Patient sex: M
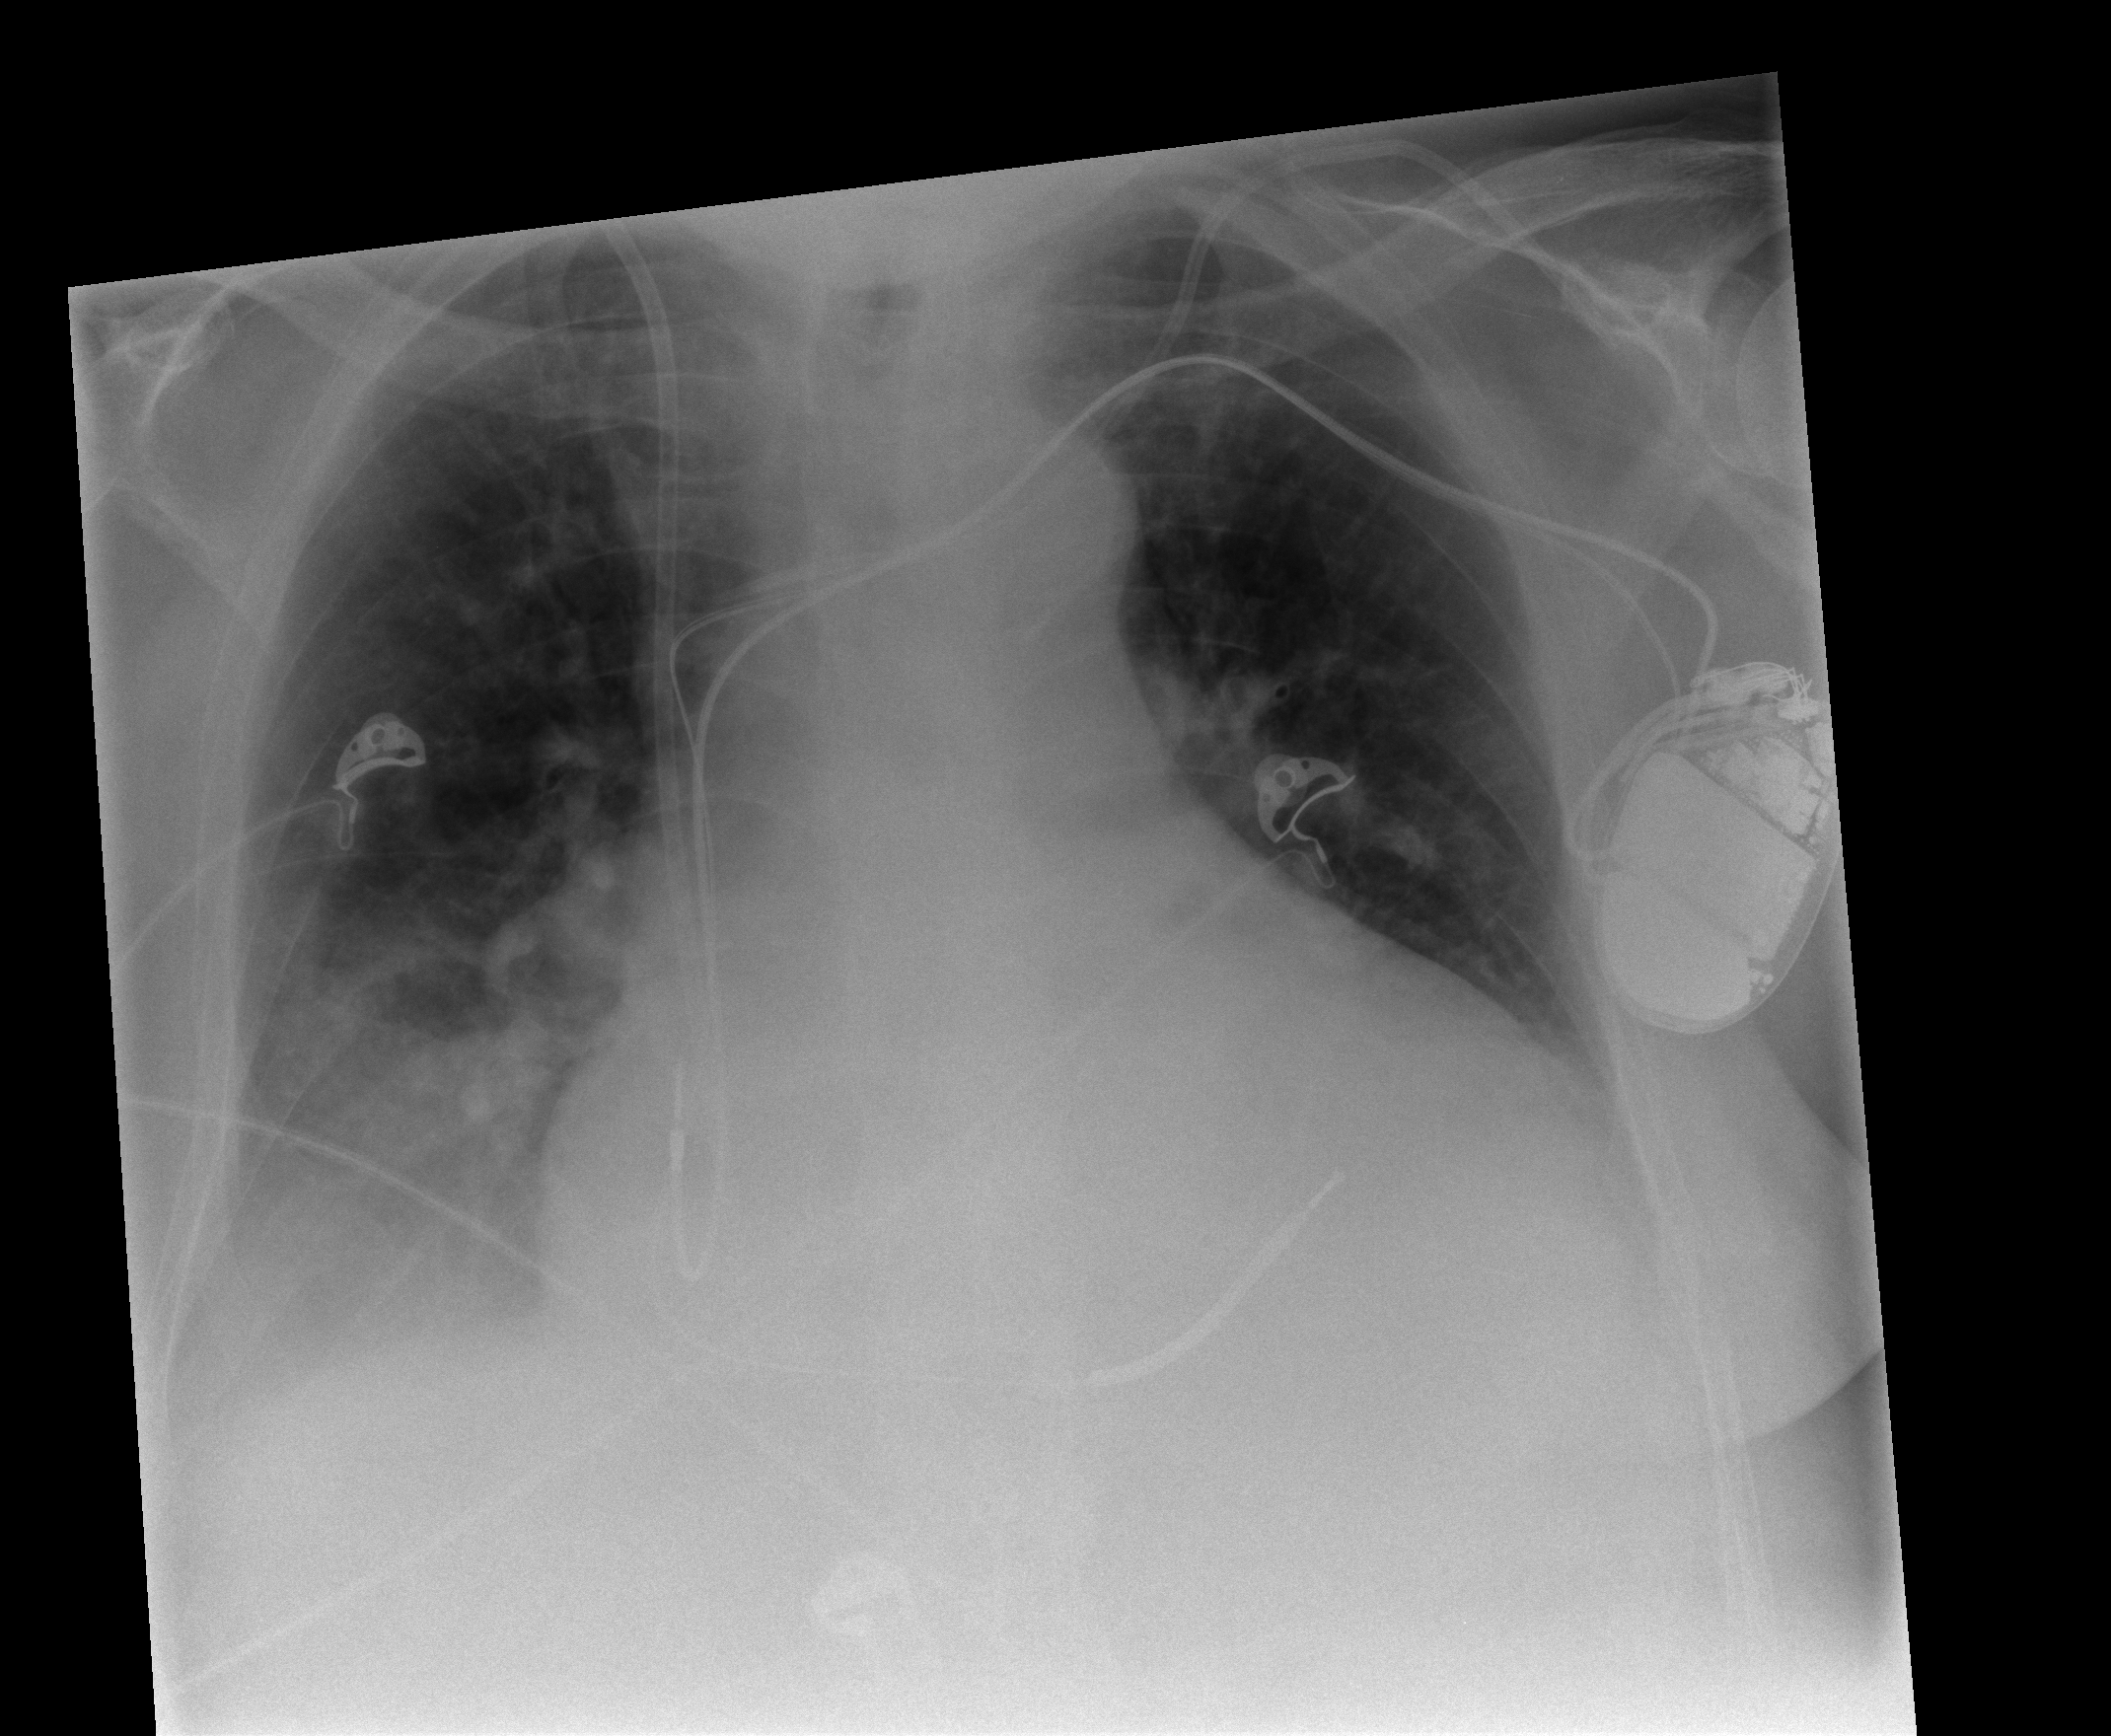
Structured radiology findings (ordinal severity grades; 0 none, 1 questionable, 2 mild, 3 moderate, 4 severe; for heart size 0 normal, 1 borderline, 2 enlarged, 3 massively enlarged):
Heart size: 3
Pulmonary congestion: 1
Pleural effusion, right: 2
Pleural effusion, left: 0
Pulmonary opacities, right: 1
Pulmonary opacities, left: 0
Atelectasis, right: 2
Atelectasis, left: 0